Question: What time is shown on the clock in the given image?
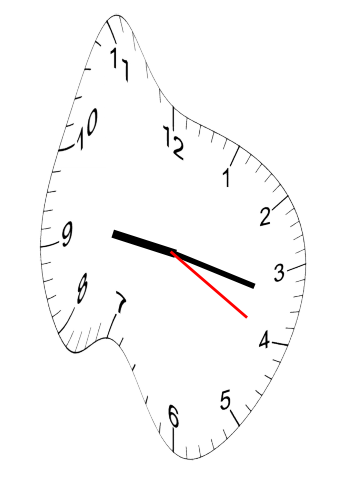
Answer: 09:17:20